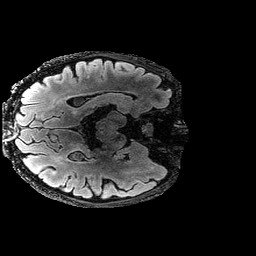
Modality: FLAIR
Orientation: axial
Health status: ill
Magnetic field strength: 3 T